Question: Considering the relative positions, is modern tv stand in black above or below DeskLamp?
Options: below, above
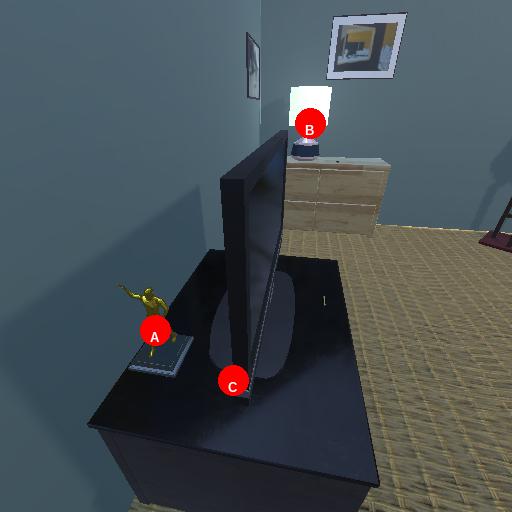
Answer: below